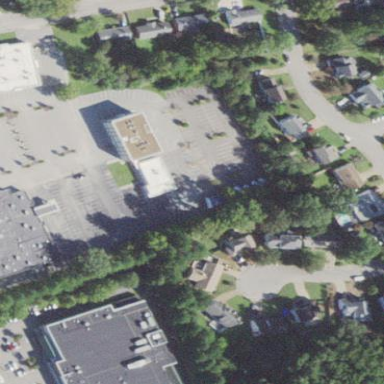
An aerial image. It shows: Parking area with surface.